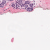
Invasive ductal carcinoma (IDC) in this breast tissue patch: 0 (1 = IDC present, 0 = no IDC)